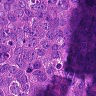
Metastatic tissue present: yes